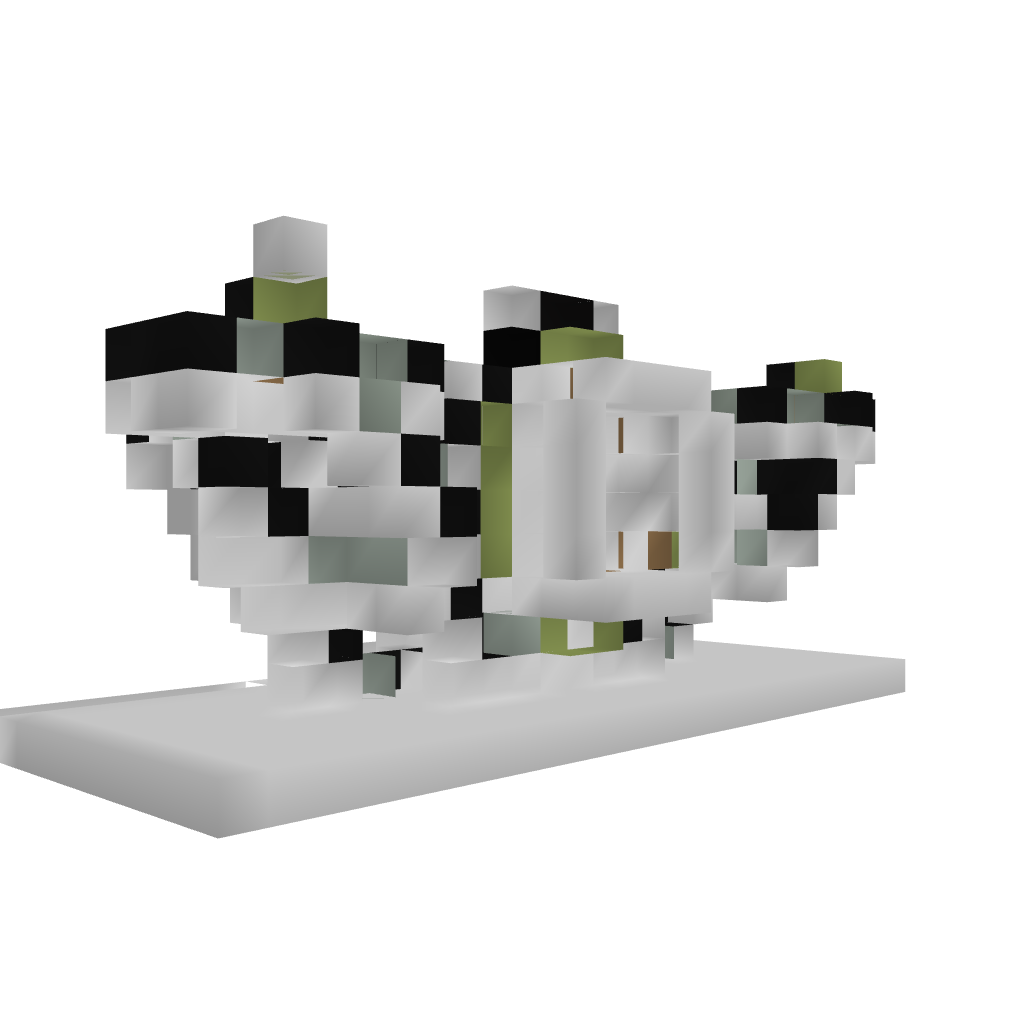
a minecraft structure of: Door 4x4